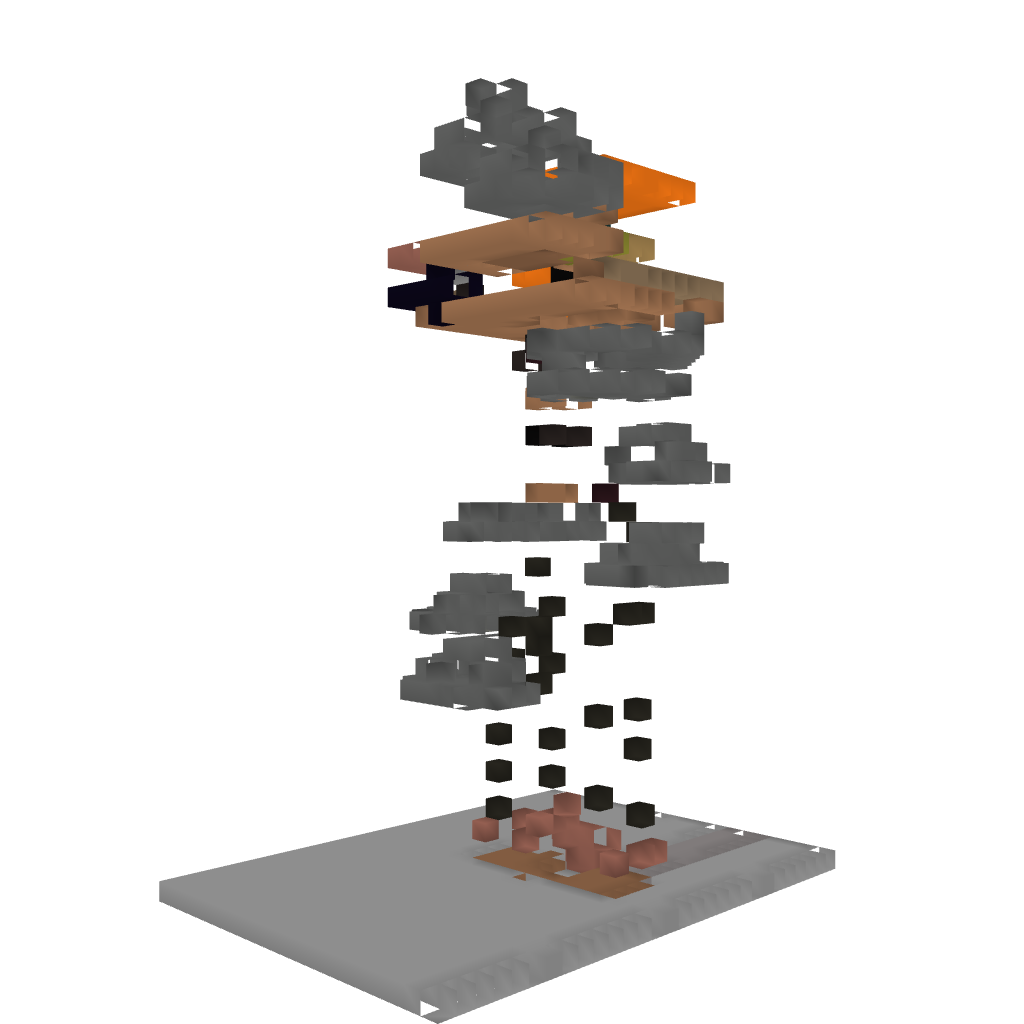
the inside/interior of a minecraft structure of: Nice little treehouse